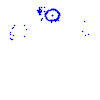
Particle: proton